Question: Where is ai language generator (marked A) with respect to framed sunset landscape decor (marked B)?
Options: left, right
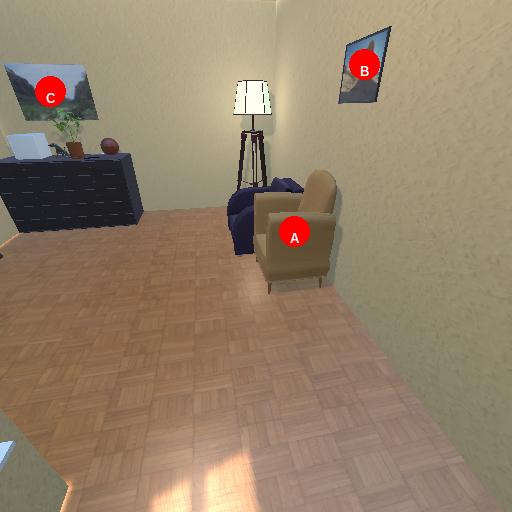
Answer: left